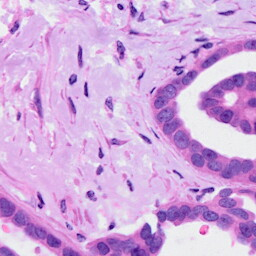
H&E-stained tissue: Ovarian